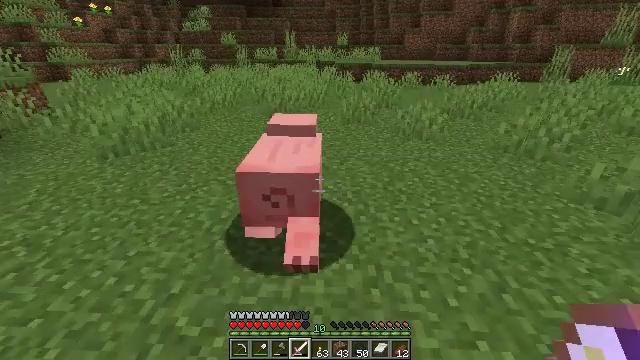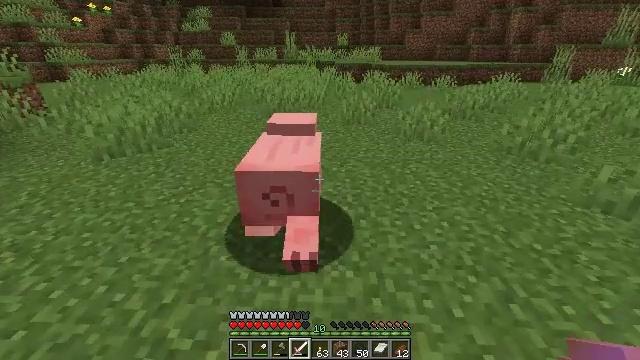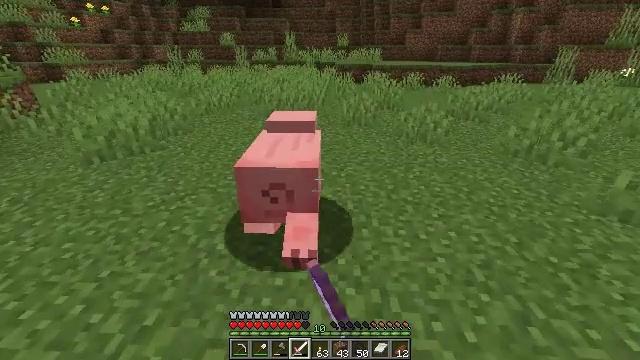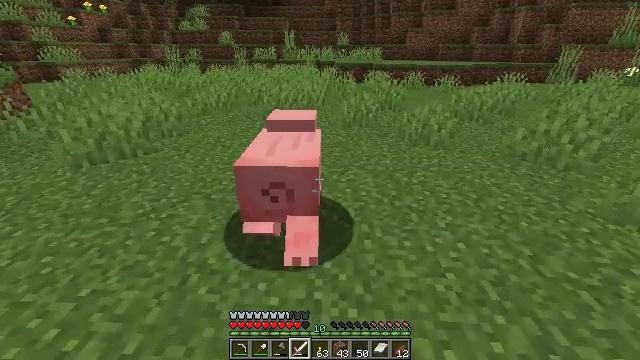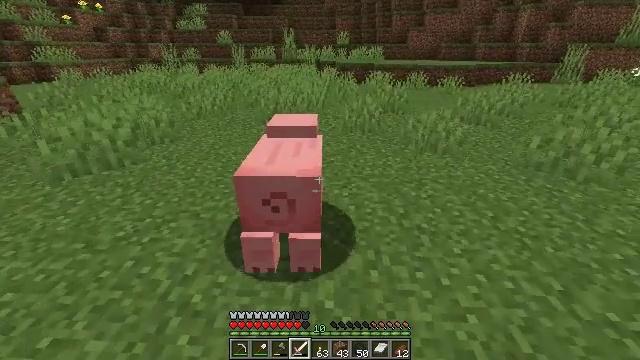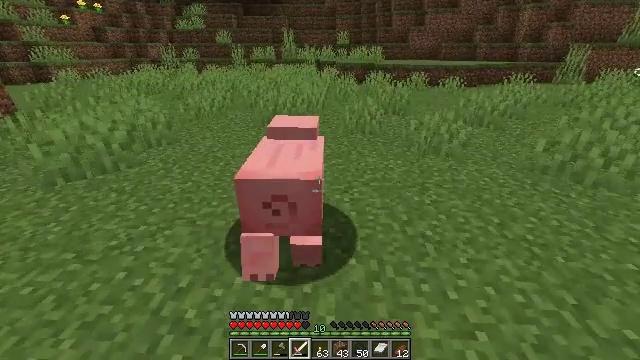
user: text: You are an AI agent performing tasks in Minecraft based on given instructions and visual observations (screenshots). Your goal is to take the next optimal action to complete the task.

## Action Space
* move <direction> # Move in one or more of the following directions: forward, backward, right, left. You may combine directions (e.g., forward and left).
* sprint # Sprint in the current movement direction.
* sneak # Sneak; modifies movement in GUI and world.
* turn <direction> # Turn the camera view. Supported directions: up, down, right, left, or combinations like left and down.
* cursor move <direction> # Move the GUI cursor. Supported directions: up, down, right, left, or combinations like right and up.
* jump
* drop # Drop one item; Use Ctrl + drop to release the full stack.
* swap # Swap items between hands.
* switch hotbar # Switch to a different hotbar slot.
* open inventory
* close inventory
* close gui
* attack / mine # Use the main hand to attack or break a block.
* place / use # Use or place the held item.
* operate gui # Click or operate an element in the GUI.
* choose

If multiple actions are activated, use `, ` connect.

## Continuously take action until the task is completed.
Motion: motion action
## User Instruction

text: Kill mobs.
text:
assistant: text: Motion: move forward, attack / mine
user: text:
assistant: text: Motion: move forward, attack / mine
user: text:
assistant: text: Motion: move forward, attack / mine
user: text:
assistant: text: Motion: move forward
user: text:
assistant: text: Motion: move forward
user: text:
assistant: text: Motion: no_op